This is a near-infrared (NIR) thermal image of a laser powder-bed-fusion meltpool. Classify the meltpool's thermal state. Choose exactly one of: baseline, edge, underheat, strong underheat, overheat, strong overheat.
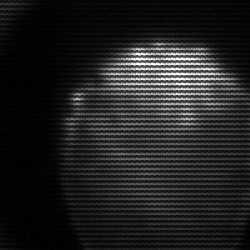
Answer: edge